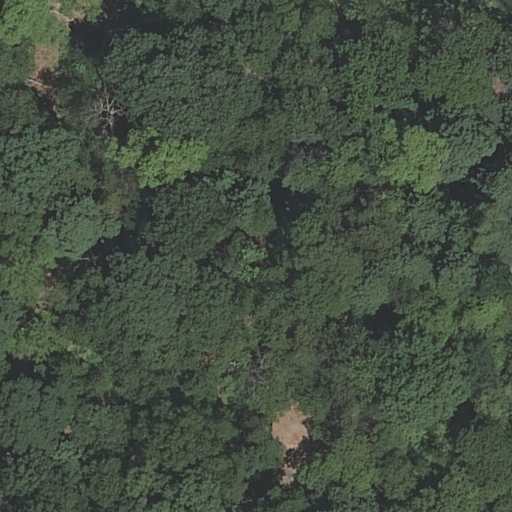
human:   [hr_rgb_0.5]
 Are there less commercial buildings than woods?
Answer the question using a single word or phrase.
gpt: yes

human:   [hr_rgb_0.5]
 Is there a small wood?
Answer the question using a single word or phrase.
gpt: no

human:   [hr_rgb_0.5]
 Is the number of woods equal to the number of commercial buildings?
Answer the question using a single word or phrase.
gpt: no

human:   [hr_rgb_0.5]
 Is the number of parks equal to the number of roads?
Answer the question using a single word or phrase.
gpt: no

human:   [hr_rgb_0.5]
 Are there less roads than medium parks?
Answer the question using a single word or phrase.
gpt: no

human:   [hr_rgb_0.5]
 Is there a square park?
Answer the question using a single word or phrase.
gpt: no

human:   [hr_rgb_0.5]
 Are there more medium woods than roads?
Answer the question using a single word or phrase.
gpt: no

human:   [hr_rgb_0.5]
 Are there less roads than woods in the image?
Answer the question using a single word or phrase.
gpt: no

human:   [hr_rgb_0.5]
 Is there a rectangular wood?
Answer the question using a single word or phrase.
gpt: no

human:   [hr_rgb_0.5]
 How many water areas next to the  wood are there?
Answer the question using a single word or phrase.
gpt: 0

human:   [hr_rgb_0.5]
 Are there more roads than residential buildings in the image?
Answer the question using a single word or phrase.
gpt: yes

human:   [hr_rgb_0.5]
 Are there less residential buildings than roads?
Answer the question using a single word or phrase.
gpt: yes

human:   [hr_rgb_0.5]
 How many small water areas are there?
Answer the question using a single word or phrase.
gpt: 0

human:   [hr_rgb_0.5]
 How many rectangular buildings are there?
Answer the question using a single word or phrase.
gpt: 0

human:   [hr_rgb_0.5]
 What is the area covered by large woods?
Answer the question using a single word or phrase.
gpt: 0m2

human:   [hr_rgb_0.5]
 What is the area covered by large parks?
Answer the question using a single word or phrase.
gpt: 3615m2

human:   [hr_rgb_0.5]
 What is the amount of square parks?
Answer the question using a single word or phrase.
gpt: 0

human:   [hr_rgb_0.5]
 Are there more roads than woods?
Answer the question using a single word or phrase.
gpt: yes

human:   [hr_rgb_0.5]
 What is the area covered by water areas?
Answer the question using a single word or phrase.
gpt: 0m2

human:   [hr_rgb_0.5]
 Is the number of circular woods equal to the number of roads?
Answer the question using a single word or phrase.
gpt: no

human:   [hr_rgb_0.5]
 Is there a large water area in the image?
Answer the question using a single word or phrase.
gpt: no

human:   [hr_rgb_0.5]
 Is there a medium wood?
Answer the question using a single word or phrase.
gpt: yes

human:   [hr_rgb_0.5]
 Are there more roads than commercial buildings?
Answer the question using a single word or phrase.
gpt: yes

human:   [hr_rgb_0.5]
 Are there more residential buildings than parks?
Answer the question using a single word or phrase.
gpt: no

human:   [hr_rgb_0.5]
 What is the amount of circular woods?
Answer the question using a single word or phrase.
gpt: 0

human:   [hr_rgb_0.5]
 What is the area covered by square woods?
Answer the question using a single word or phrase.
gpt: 0m2

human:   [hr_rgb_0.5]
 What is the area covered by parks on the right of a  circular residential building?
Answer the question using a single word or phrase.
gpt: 0m2

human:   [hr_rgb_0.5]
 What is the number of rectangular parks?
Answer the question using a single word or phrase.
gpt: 1

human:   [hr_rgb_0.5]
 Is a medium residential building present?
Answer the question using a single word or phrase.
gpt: no

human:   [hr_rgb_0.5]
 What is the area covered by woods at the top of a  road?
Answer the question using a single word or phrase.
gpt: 287m2

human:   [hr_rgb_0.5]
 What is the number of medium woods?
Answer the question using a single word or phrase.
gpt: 1

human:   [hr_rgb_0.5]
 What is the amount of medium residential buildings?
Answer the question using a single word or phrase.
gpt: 0

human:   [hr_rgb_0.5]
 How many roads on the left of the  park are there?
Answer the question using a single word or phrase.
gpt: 0

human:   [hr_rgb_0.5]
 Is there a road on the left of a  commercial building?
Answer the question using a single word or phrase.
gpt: no

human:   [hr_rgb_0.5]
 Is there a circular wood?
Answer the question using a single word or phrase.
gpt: no

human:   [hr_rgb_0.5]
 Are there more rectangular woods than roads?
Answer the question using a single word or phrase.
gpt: no